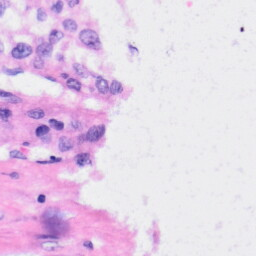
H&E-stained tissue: Liver